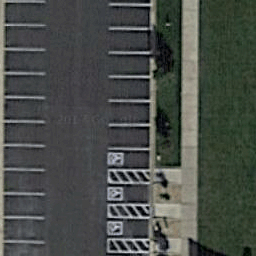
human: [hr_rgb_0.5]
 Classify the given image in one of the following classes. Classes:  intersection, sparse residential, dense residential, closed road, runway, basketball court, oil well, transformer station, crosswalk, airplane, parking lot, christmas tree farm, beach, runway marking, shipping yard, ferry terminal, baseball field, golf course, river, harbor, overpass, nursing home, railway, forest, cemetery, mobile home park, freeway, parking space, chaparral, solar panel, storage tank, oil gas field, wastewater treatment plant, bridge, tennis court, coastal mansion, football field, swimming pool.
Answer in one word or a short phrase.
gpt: parking space